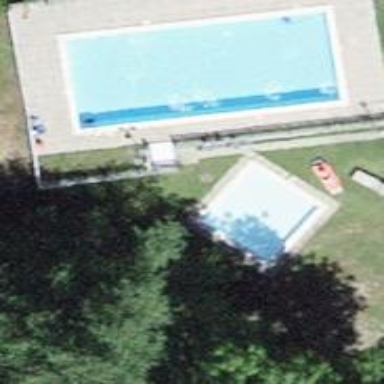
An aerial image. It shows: There is swimming pool in the image.